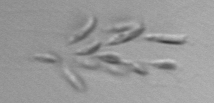
Label: Dinobryon